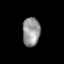
Tissue: lung
Cell type: Myeloid cells
Senescence score: 0.5563
Nuclear area (px): 498
Mean DAPI intensity: 148.679